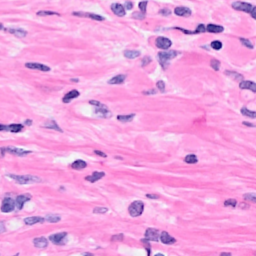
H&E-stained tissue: Breast